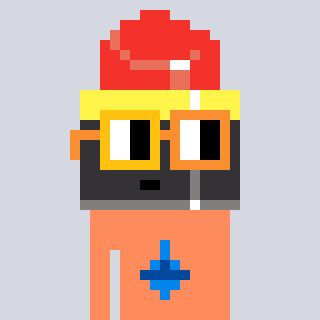
a pixel art character with square yellow and orange glasses, a lipstick-shaped head and a peachy-colored body on a cool background